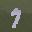
Label: 7